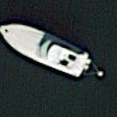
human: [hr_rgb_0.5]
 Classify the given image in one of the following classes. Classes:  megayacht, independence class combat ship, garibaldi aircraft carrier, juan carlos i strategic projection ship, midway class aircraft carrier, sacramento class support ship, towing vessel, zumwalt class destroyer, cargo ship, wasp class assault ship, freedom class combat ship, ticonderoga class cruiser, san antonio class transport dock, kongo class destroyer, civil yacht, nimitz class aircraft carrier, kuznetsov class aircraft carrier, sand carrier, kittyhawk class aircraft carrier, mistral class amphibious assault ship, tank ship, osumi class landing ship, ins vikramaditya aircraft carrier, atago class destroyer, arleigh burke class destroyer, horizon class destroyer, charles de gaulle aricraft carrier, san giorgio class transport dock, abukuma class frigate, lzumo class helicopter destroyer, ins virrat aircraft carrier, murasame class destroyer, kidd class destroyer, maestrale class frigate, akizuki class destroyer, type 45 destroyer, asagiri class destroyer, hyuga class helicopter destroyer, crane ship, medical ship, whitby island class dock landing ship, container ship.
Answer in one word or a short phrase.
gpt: Civil yacht